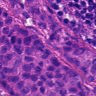
Metastatic tissue present: yes